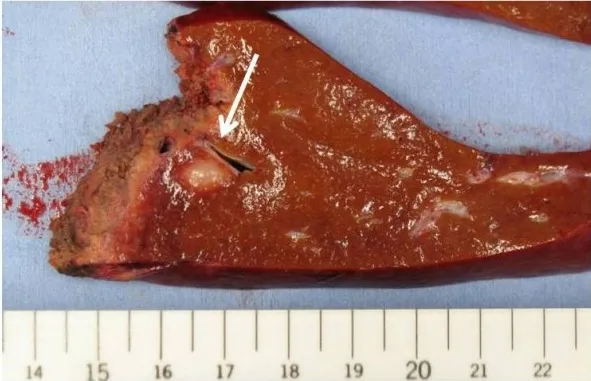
Resected specimen: section of the liver and 12 x 10 mm, well-defined, light-tan, firm, solid nodule (arrow).
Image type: medical_photograph (other_medical_photograph)